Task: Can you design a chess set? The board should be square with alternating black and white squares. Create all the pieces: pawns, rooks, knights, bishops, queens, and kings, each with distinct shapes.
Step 119:
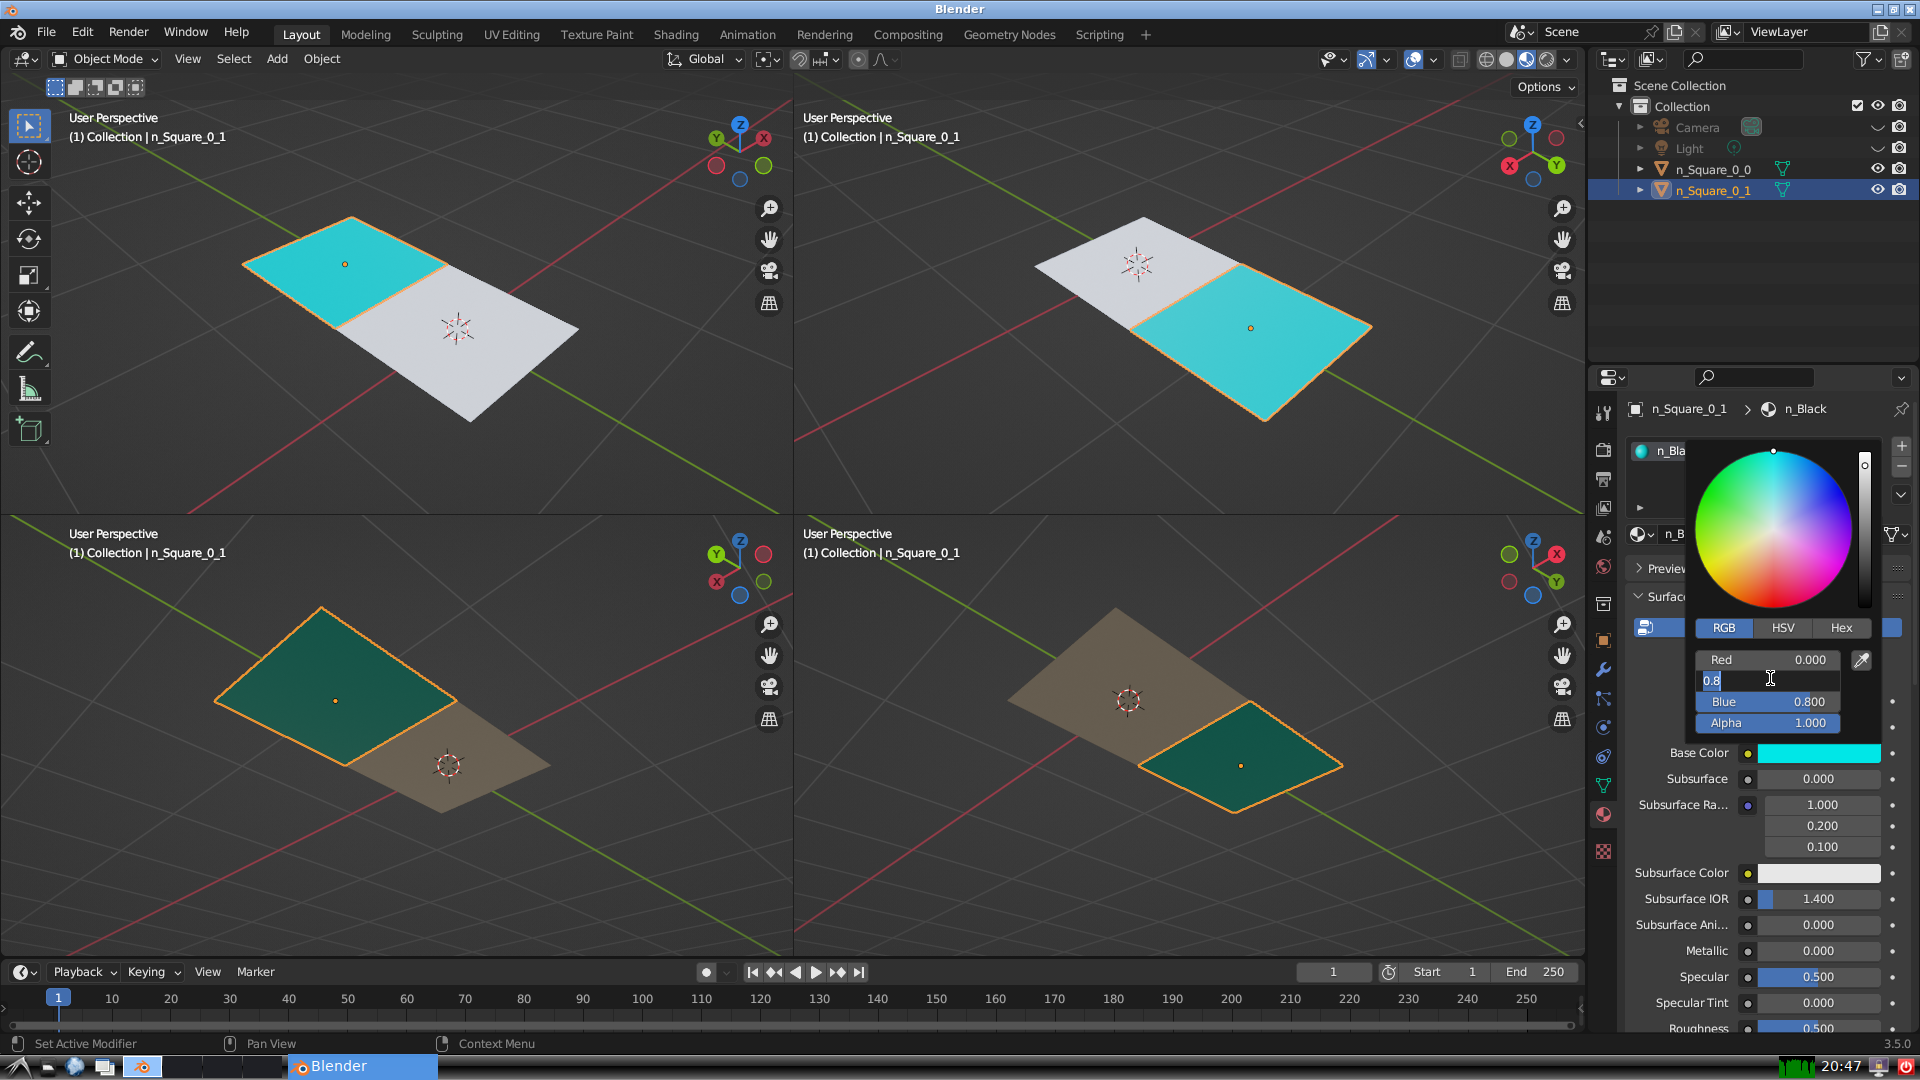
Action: input_text: 0.0